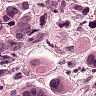
Metastatic tissue present: yes